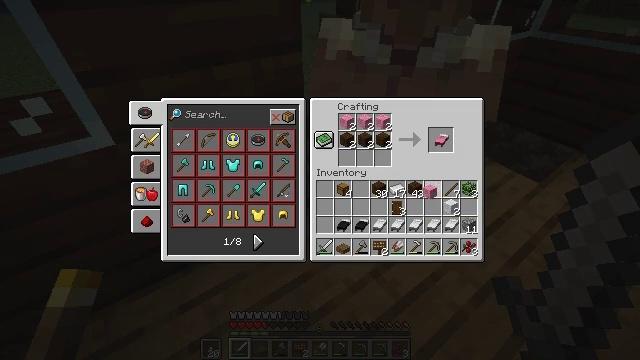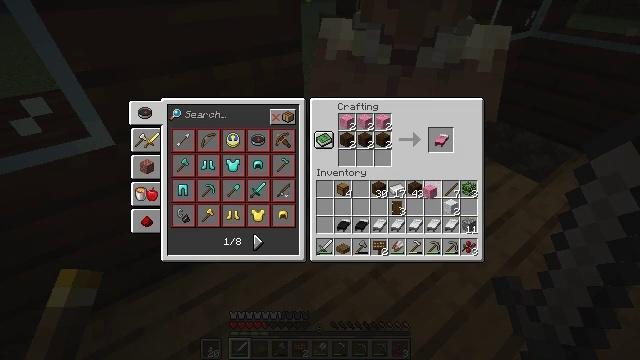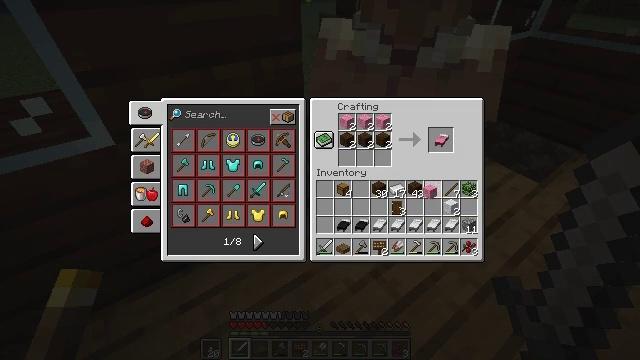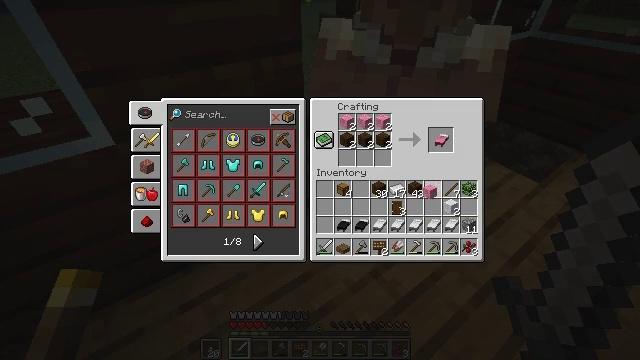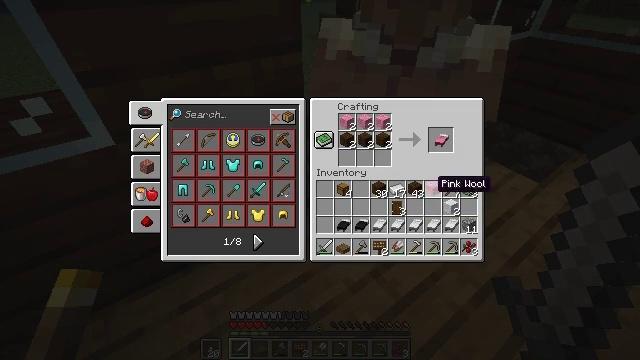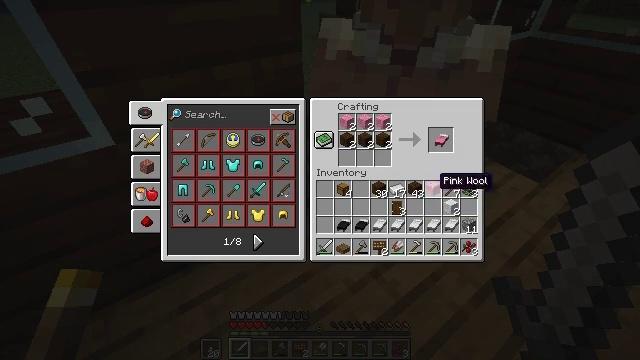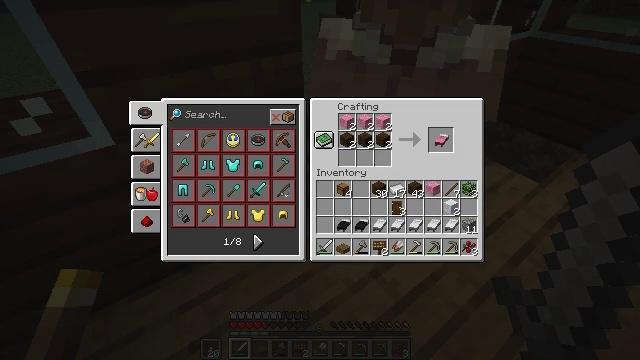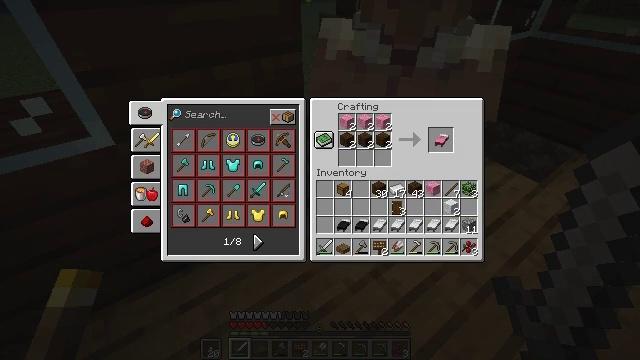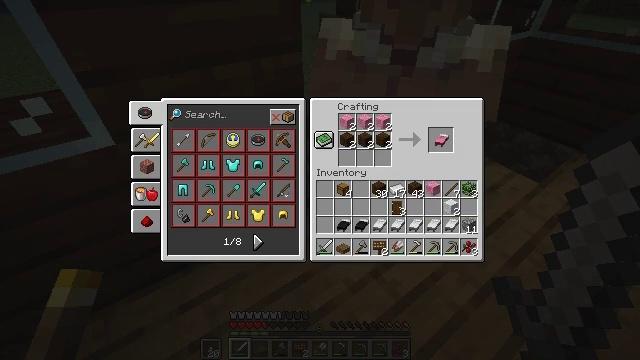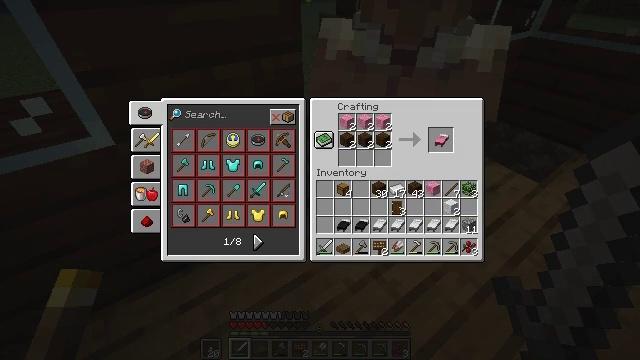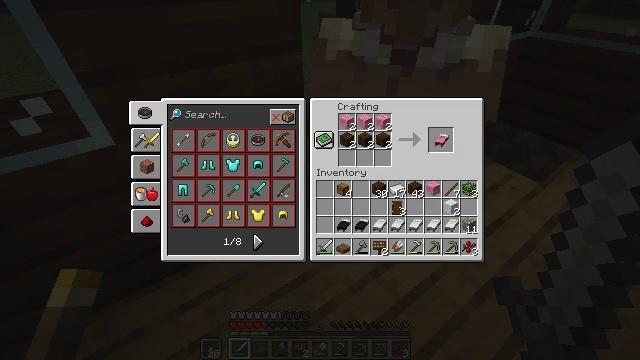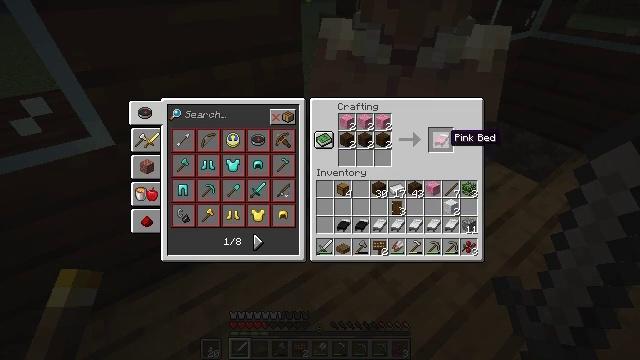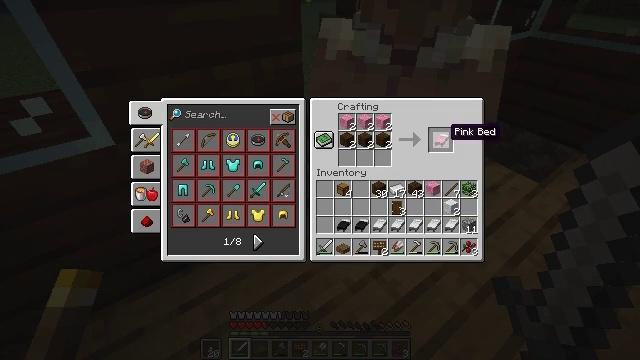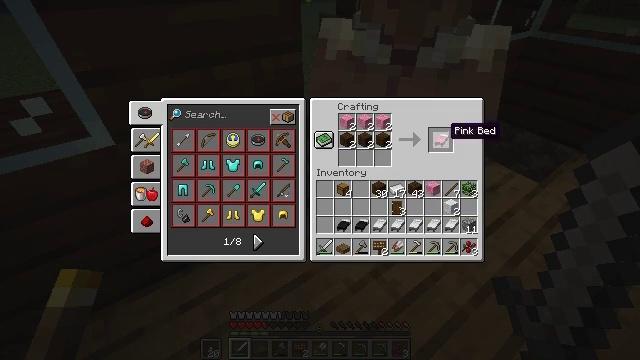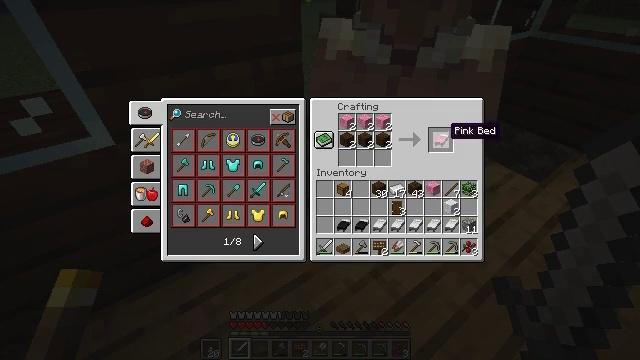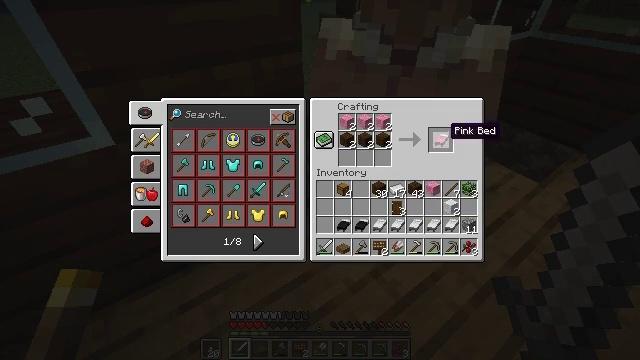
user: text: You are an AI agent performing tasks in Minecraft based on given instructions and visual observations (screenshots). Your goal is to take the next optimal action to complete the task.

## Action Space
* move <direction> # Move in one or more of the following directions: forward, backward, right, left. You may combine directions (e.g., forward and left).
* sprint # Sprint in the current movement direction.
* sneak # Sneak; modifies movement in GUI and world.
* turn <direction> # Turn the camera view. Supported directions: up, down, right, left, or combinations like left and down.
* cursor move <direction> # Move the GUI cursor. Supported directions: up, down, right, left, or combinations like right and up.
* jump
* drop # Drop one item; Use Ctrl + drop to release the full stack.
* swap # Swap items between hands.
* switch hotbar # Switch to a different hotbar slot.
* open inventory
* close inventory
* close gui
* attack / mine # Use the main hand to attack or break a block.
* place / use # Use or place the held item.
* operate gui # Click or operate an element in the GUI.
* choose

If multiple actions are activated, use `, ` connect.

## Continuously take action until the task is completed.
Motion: motion action
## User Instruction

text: Obtain a pink bed through crafting.
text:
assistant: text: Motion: operate gui
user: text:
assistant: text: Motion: operate gui
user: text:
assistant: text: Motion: operate gui
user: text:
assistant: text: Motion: no_op
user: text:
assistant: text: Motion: no_op
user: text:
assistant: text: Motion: cursor move up
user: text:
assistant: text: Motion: cursor move up
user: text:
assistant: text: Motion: sneak, cursor move up
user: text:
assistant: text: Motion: sneak
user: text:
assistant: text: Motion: sneak
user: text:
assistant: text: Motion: sneak
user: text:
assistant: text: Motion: sneak
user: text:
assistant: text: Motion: sneak
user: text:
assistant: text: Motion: sneak
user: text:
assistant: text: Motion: sneak
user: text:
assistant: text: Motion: sneak, operate gui
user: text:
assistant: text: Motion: sneak, operate gui
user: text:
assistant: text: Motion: sneak
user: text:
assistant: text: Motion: sneak
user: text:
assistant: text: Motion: sneak
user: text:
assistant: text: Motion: sneak